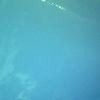
Label: water